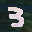
Label: 3